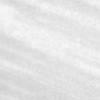
Label: change